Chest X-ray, AP view. Patient: 61 years old, sex F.
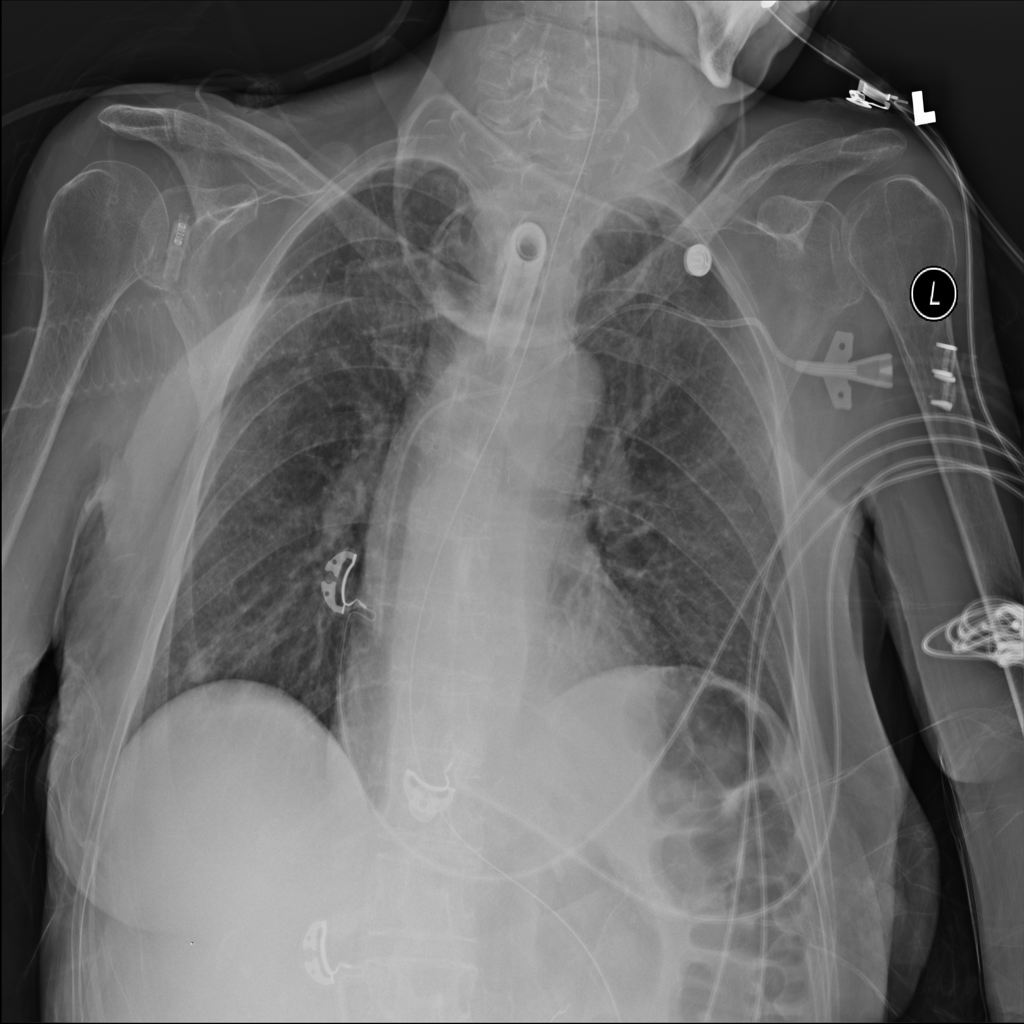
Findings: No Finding